Field crop: maize
Growth stage: 2
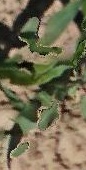
Species: maize